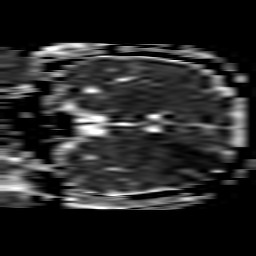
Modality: ADC
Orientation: coronal
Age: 52
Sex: male
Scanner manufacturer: philips
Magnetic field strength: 3 T
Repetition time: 3.794 s
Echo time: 0.06119 s